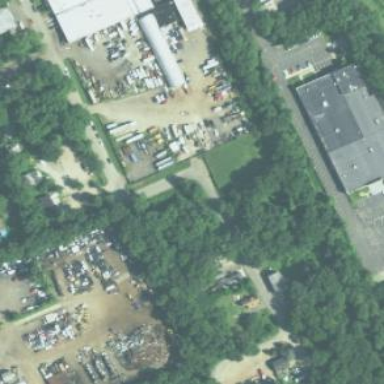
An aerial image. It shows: Scrap yard located in industrial area.